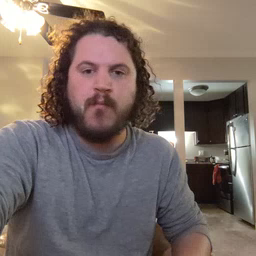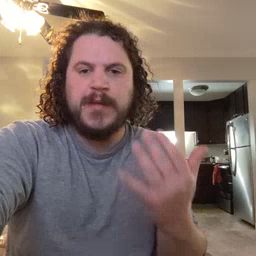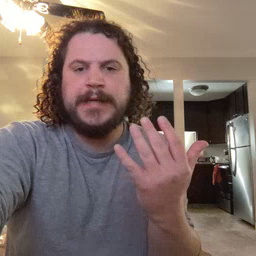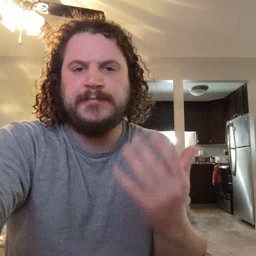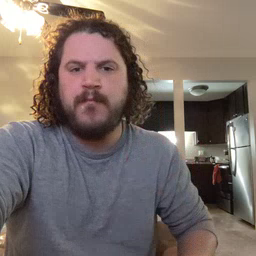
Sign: wait